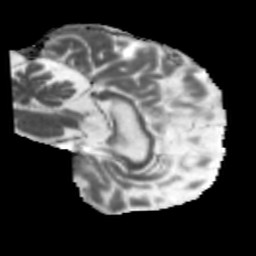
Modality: MD
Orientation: sagittal
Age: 46
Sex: male
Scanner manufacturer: siemens
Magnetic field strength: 3 T
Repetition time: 5.47 s
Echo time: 0.0854 s